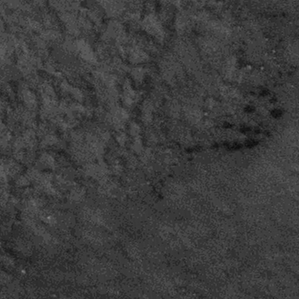
Label: frost